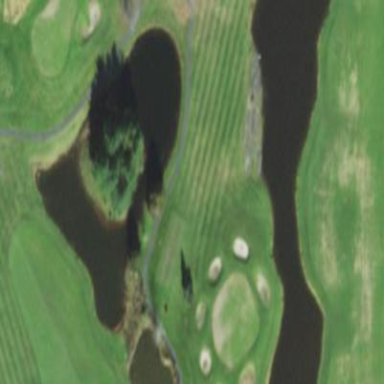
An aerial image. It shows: Water hazard in golf course. The hazard is natural water feature.